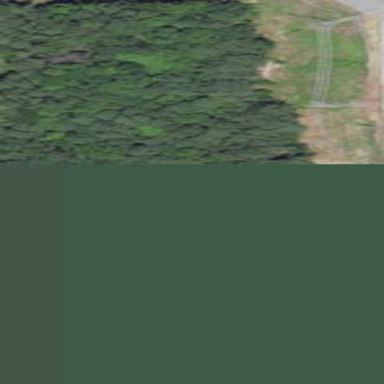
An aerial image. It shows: Mixed woodland area with variety of leaf types and cycles.